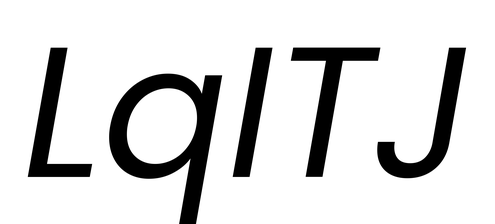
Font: Poppins-Italic